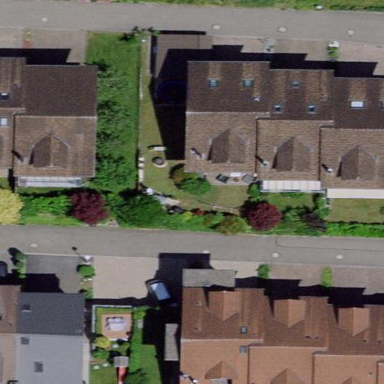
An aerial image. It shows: Terrace-style building with gabled roof.